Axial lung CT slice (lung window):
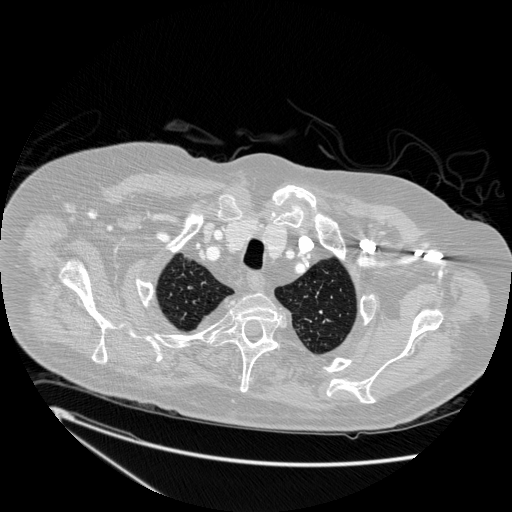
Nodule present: no